高三 · 代数
设函数 $f(x)=2 x^{3}+3 a x^{2}+3 b x+8 c$ 在 $x=1$ 及 $x=2$ 时取得极值.

(1) 求 $a, b$ 的值;

（2）若对于任意的 $x \in[0,3]$, 都有 $f(x)<c^{2}$ 成立, 求 $c$ 的取值范围.
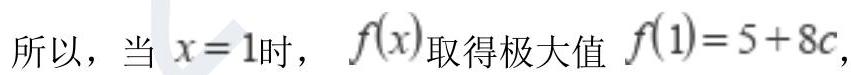
答案: 

(1) 【解析】 $f^{\prime}(x)=6 x^{2}+6 a x+3 b$,

因为函数 $f(x)$ 在 $x=1$ 及 $x=2$ 取得极值, 则有 $f^{\prime}(1)=0, f^{\prime}(2)=0$.

即 $\left\{\begin{array}{c}6+6 a+3 b=0 ， \\ 24+12 a+3 b=0\end{array}\right.$. 解得 $a=-3, b=4$;

(2) 【解析】 由 (I) 可知, $f(x)=2 x^{3}-9 x^{2}+12 x+8 c$,

$f^{\prime}(x)=6 x^{2}-18 x+12=6(x-1)(x-2)$.

当 $x \in(0,1)$ 时, $f^{\prime}(x)>0$; 当 $x \in(1,2)$ 时, $f^{\prime}(x)<0$; 当 $x \in(2,3)$ 时, $f^{\prime}(x)>0$.

又 $f(0)=8 c, f(3)=9+8 c$.

则当 $x \in[0,3]$ 时, $f(x)$ 的最大值为 $f(3)=9+8 c$.

因为对于任意的 $x \in\lfloor 0,3\rfloor$, 有 $f(x)<c^{2}$ 恒成立,

所以 $9+8 c<c^{2}$, 解得 $c<-1$ 或 $c>9$,

因此 $c$ 的取值范围为 $(-\infty,-1) \cup(9,+\infty)$.
【分析】(I) 求出 $f^{\prime}(x)$, 利用 $f^{\prime}(1)=0, f^{\prime}(2)=0$ 列方程即可得结果; (II）由（I）可知, $f(x)=2 x^{3}-9 x^{2}+12 x+8 c$, 利用导数研究函数的单调性, 求得函数的极值, 与区间端点函数值比较大小可得 $f(x)$ 的最大值为 $f(3)=9+8 c$, 由 $9+8 c<c^{2}$ 解不等式即可得结果.

26. 答案: (1) 【解析】 当 $a=1$ 时, $f(x)=e^{x}+x^{2}-x, f^{\prime}(x)=e^{x}+2 x-1$,由于 $f^{\prime \prime}(x)=e^{x}+2>0$, 故 $f^{\prime}(x)$ 单调递增, 注意到 $f^{\prime}(0)=0$,

故: 当 $x \in(-\infty, 0)_{\text {时, }} f^{\prime}(x)<0, f(x)$ 单调递减,

当 $x \in(0,+\infty)$ 时, $f^{\prime}(x)>0, f(x)$ 单调递增;

(2) 【解析】 由 $f(x) \geq \frac{1}{2} x^{3}+1$ 得, $e^{x}+a x^{2}-x \geqslant \frac{1}{2} x^{3}+1$, 其中 $x \geq 0$,

(1).当 $\mathrm{x}=0$ 时，不等式为: $1 \geq 1$ ，显然成立，符合题意;

(2).当 $x>0$ 时，分离参数 $\mathrm{a}$ 得， $a \geqslant-\frac{e^{x-\frac{1}{2} x^{3}-x-1}}{x^{2}}$,

记 $g(x)=-\frac{e^{x-\frac{1}{2} x^{3}-x-1}}{x^{2}}, g^{\prime}(x)=-\frac{(x-2)\left(e^{\left.x-\frac{1}{2} x^{2}-x-1\right)}\right.}{x^{3}}$,

令 $h(x)=e^{x}-\frac{1}{2} x^{2}-x-1(x \geq 0)$,

则 $h(x)=e^{x}-x-1, \quad h^{\prime \prime}(x)=e^{x}-1 \geq 0$,

故 $h(x)$ 单调递增, $h(x) \geq h(0)=0$,

故函数 $h(x)$ 单调递增, $h(x) \geq h(0)=0$,

由 $h(x) \geq 0$ 可得: $e^{x}-\frac{1}{2} x^{2}-x-1 \geqslant 0$ 恒成立,

故当 $x \in(0,2)$ 时, $g^{\prime \prime}(x)>0, g(x)$ 单调递增;

当 $x \in(2,+\infty)$ 时, $g^{\prime}(x)<0, g(x)$ 单调递减;

因此, $[g(x)]_{\max }=g(2)=\frac{7-e^{2}}{4}$,

综上可得, 实数 $\mathrm{a}$ 的取值范围是 $\left[\frac{7-e^{2}}{4},+\infty\right)$.

【分析】(1)由题意首先对函数二次求导, 然后确定导函数的符号, 最后确定原函数的单调性即可.(2)首先讨论 $\mathrm{x}=0$ 的情况, 然后分离参数, 构造新函数, 结合导函数研究构造所得的函数的最大值即可确定实数 $\mathrm{a}$ 的取值范围.
解析: 答案:

(1) 【解析】 $f^{\prime}(x)=6 x^{2}+6 a x+3 b$,

因为函数 $f(x)$ 在 $x=1$ 及 $x=2$ 取得极值, 则有 $f^{\prime}(1)=0, f^{\prime}(2)=0$.

即 $\left\{\begin{array}{c}6+6 a+3 b=0 ， \\ 24+12 a+3 b=0\end{array}\right.$. 解得 $a=-3, b=4$;

(2) 【解析】 由 (I) 可知, $f(x)=2 x^{3}-9 x^{2}+12 x+8 c$,

$f^{\prime}(x)=6 x^{2}-18 x+12=6(x-1)(x-2)$.

当 $x \in(0,1)$ 时, $f^{\prime}(x)>0$; 当 $x \in(1,2)$ 时, $f^{\prime}(x)<0$; 当 $x \in(2,3)$ 时, $f^{\prime}(x)>0$.

又 $f(0)=8 c, f(3)=9+8 c$.

则当 $x \in[0,3]$ 时, $f(x)$ 的最大值为 $f(3)=9+8 c$.

因为对于任意的 $x \in\lfloor 0,3\rfloor$, 有 $f(x)<c^{2}$ 恒成立,

所以 $9+8 c<c^{2}$, 解得 $c<-1$ 或 $c>9$,

因此 $c$ 的取值范围为 $(-\infty,-1) \cup(9,+\infty)$.
【分析】(I) 求出 $f^{\prime}(x)$, 利用 $f^{\prime}(1)=0, f^{\prime}(2)=0$ 列方程即可得结果; (II）由（I）可知, $f(x)=2 x^{3}-9 x^{2}+12 x+8 c$, 利用导数研究函数的单调性, 求得函数的极值, 与区间端点函数值比较大小可得 $f(x)$ 的最大值为 $f(3)=9+8 c$, 由 $9+8 c<c^{2}$ 解不等式即可得结果.

26. 答案: (1) 【解析】 当 $a=1$ 时, $f(x)=e^{x}+x^{2}-x, f^{\prime}(x)=e^{x}+2 x-1$,由于 $f^{\prime \prime}(x)=e^{x}+2>0$, 故 $f^{\prime}(x)$ 单调递增, 注意到 $f^{\prime}(0)=0$,

故: 当 $x \in(-\infty, 0)_{\text {时, }} f^{\prime}(x)<0, f(x)$ 单调递减,

当 $x \in(0,+\infty)$ 时, $f^{\prime}(x)>0, f(x)$ 单调递增;

(2) 【解析】 由 $f(x) \geq \frac{1}{2} x^{3}+1$ 得, $e^{x}+a x^{2}-x \geqslant \frac{1}{2} x^{3}+1$, 其中 $x \geq 0$,

(1).当 $\mathrm{x}=0$ 时，不等式为: $1 \geq 1$ ，显然成立，符合题意;

(2).当 $x>0$ 时，分离参数 $\mathrm{a}$ 得， $a \geqslant-\frac{e^{x-\frac{1}{2} x^{3}-x-1}}{x^{2}}$,

记 $g(x)=-\frac{e^{x-\frac{1}{2} x^{3}-x-1}}{x^{2}}, g^{\prime}(x)=-\frac{(x-2)\left(e^{\left.x-\frac{1}{2} x^{2}-x-1\right)}\right.}{x^{3}}$,

令 $h(x)=e^{x}-\frac{1}{2} x^{2}-x-1(x \geq 0)$,

则 $h(x)=e^{x}-x-1, \quad h^{\prime \prime}(x)=e^{x}-1 \geq 0$,

故 $h(x)$ 单调递增, $h(x) \geq h(0)=0$,

故函数 $h(x)$ 单调递增, $h(x) \geq h(0)=0$,

由 $h(x) \geq 0$ 可得: $e^{x}-\frac{1}{2} x^{2}-x-1 \geqslant 0$ 恒成立,

故当 $x \in(0,2)$ 时, $g^{\prime \prime}(x)>0, g(x)$ 单调递增;

当 $x \in(2,+\infty)$ 时, $g^{\prime}(x)<0, g(x)$ 单调递减;

因此, $[g(x)]_{\max }=g(2)=\frac{7-e^{2}}{4}$,

综上可得, 实数 $\mathrm{a}$ 的取值范围是 $\left[\frac{7-e^{2}}{4},+\infty\right)$.

【分析】(1)由题意首先对函数二次求导, 然后确定导函数的符号, 最后确定原函数的单调性即可.(2)首先讨论 $\mathrm{x}=0$ 的情况, 然后分离参数, 构造新函数, 结合导函数研究构造所得的函数的最大值即可确定实数 $\mathrm{a}$ 的取值范围.